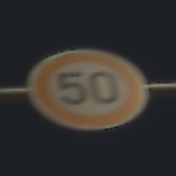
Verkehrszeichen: Geschwindigkeit50
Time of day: Midday
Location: Outdoor (Beach)
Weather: PartlyCloudy
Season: NotSpecified
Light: Natural